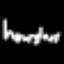
Label: hourglass